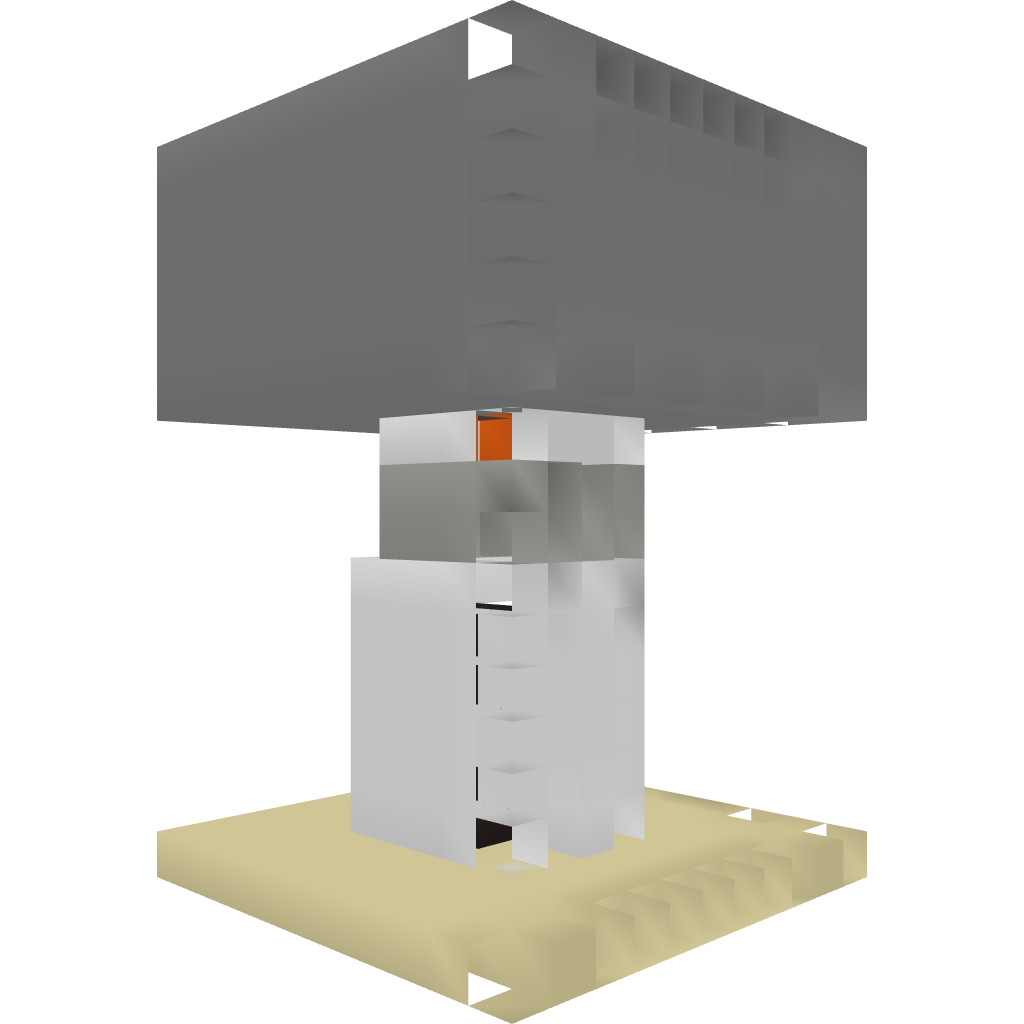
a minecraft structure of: Iron farm